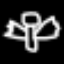
Label: angel